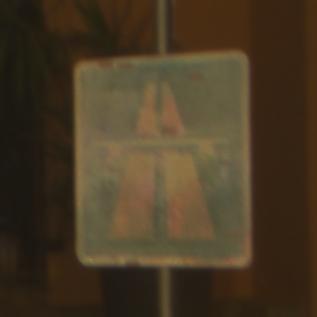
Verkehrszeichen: Autobahn
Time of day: Night
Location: Outdoor (Urban)
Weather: Clear
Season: NotSpecified
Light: Artificial